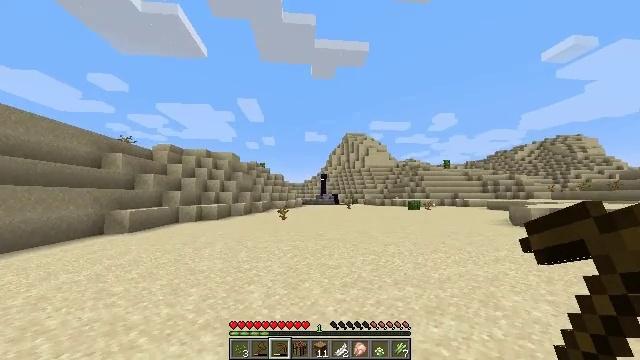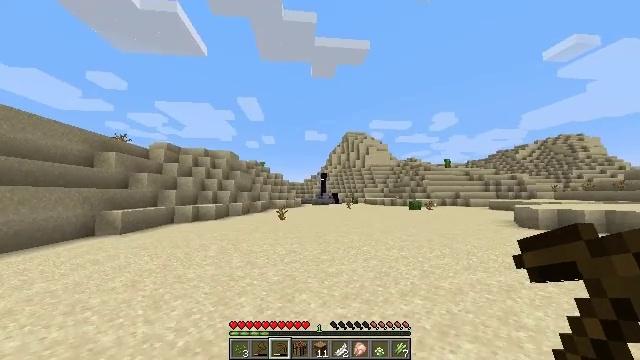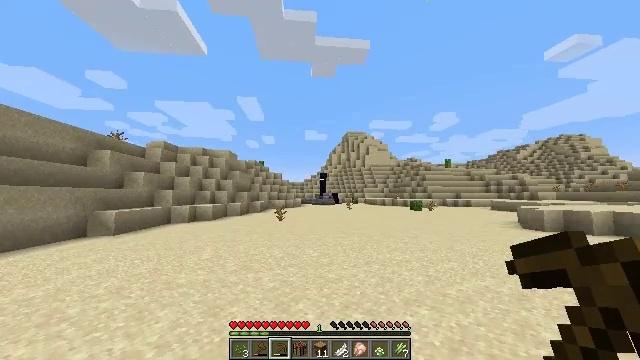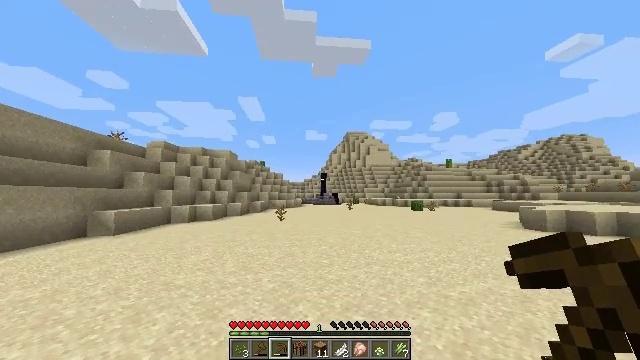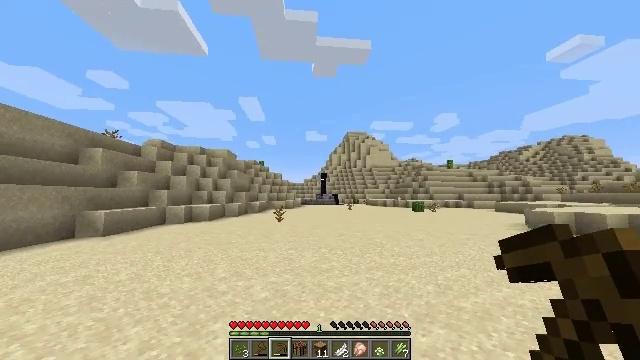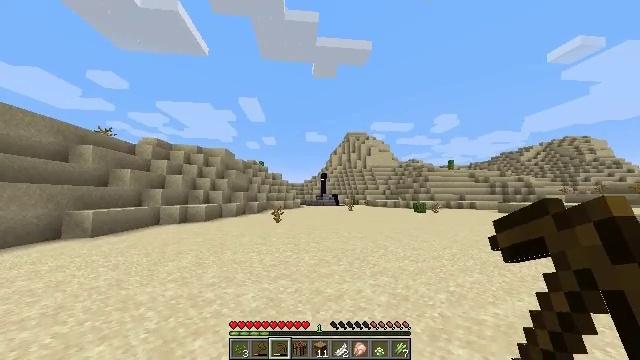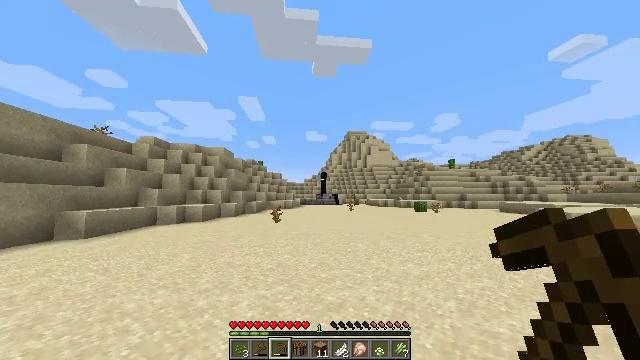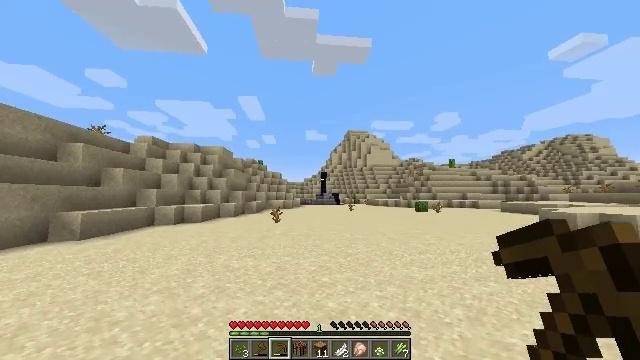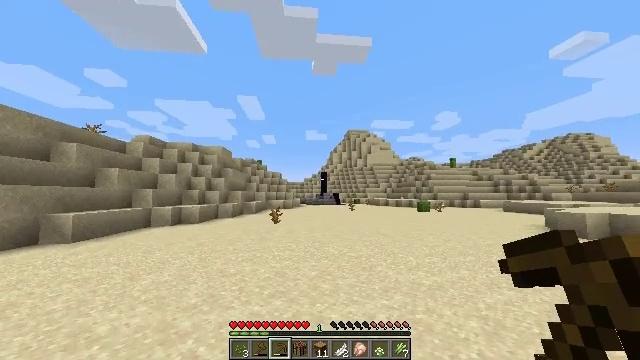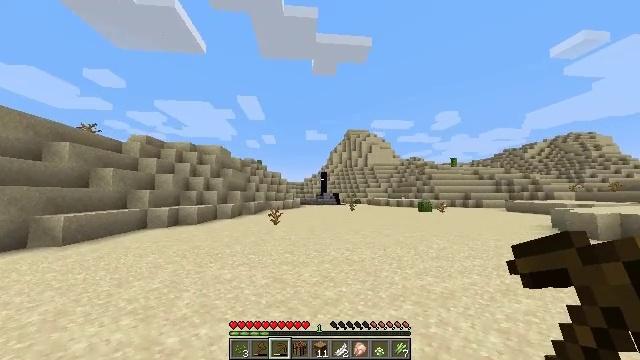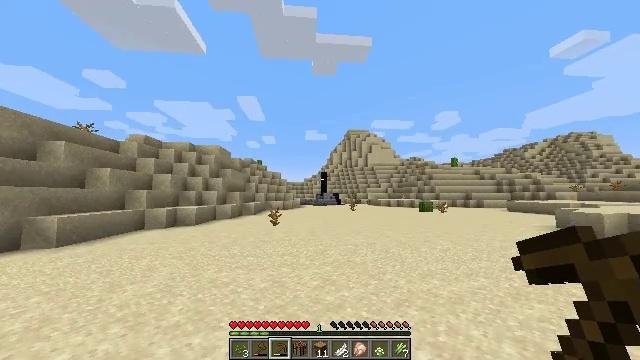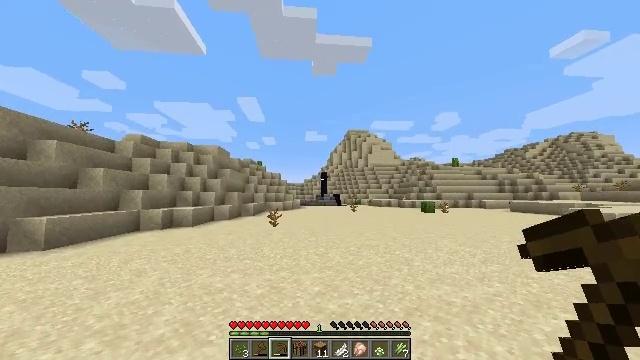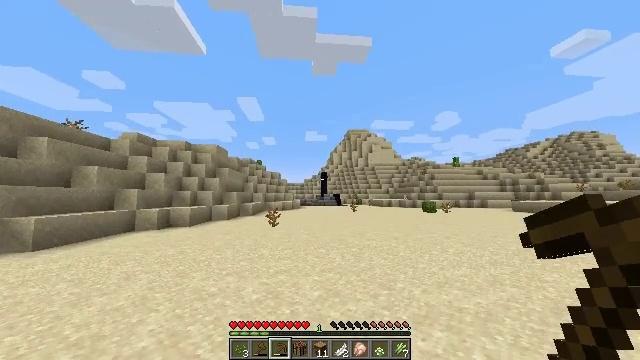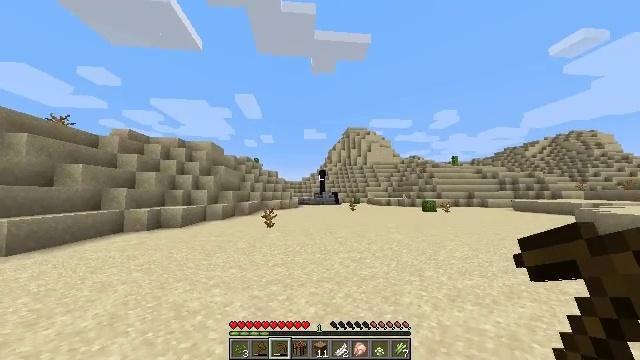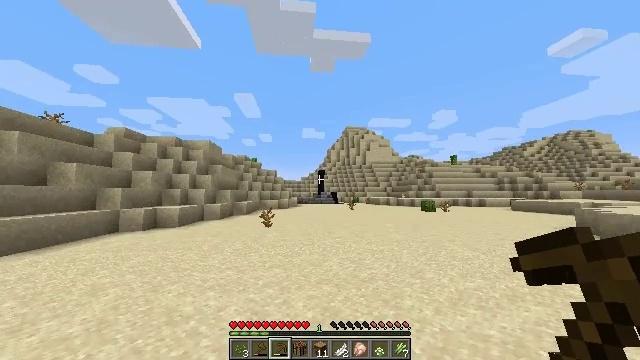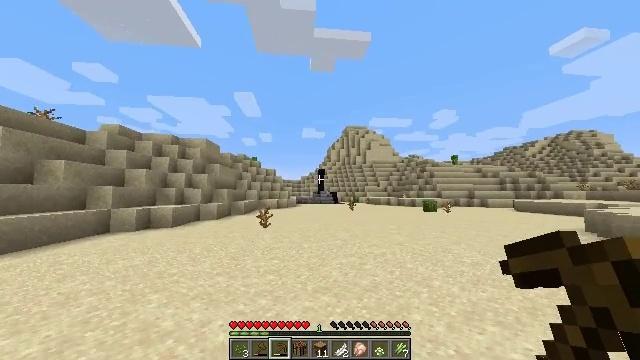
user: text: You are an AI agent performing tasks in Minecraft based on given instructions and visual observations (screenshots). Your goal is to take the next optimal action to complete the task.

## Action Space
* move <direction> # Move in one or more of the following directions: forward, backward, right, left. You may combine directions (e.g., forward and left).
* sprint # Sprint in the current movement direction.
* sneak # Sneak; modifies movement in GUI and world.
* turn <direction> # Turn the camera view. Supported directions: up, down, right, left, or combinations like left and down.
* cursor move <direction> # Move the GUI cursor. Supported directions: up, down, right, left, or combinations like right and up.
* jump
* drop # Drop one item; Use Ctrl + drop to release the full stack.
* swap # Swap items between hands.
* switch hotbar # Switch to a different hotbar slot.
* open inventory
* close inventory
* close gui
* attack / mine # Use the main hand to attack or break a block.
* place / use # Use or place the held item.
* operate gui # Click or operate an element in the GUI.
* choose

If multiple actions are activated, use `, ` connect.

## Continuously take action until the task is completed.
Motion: motion action
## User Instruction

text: Harvest the dead bush.
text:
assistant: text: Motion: move forward
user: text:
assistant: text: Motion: move forward
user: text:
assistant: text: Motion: move forward
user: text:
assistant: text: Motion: move forward
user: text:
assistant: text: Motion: move forward
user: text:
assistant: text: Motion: move forward
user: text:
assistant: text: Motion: move forward
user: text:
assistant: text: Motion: move forward
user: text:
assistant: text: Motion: move forward
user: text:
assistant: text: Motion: move forward
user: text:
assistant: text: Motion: move forward
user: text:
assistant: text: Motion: move forward
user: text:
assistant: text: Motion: move forward
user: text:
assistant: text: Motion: move forward
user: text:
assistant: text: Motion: move forward
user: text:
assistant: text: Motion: move forward
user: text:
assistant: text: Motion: move forward
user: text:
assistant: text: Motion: move forward
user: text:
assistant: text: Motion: move forward
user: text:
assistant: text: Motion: move forward
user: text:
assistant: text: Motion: move forward
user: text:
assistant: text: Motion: move forward
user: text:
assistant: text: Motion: move forward
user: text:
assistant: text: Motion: move forward
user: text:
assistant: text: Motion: move forward
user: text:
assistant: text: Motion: move forward
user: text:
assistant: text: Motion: move forward
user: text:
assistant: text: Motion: move forward
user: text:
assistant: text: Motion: move forward
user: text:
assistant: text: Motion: move forward